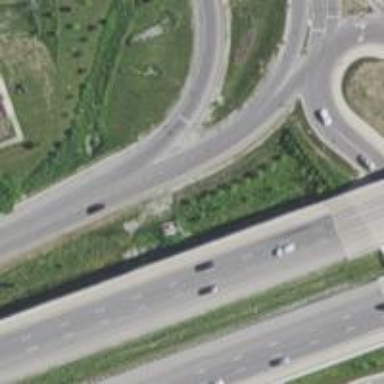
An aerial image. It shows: Onramp on motorway_link.